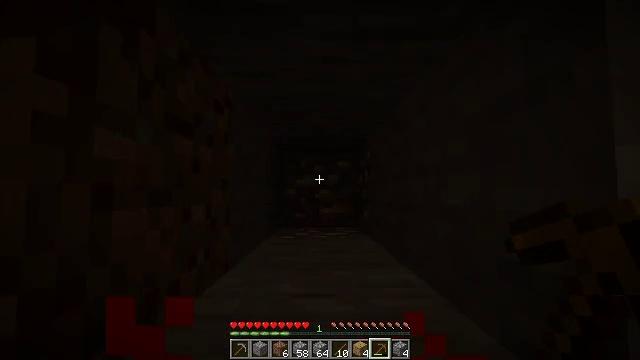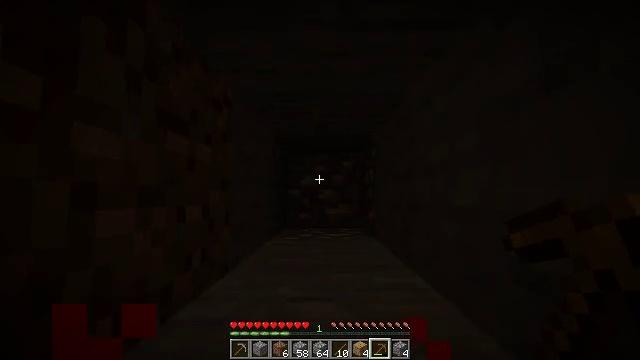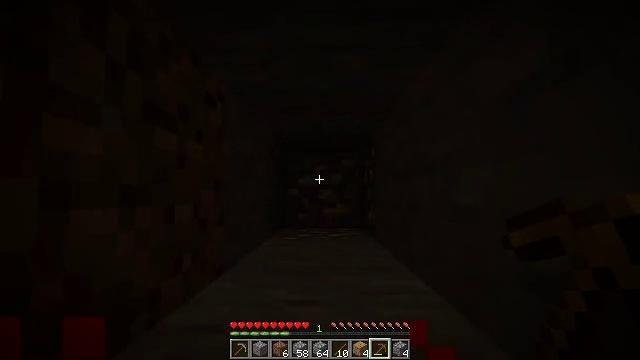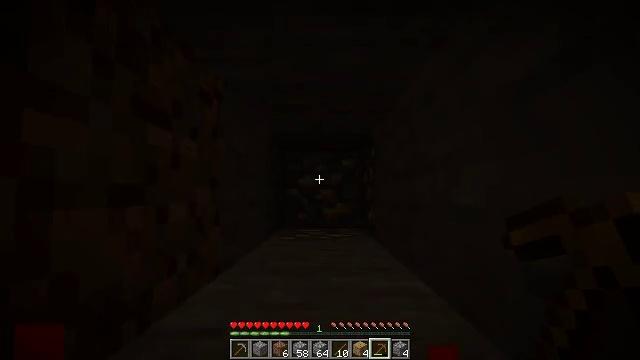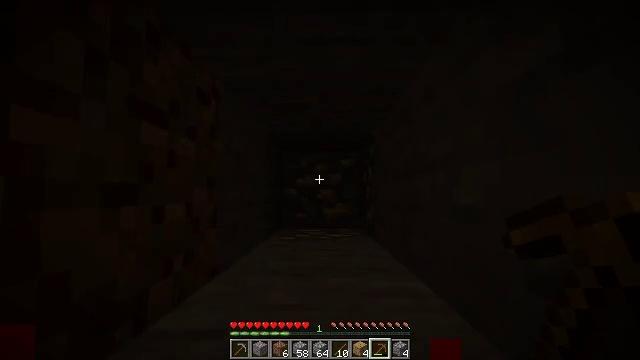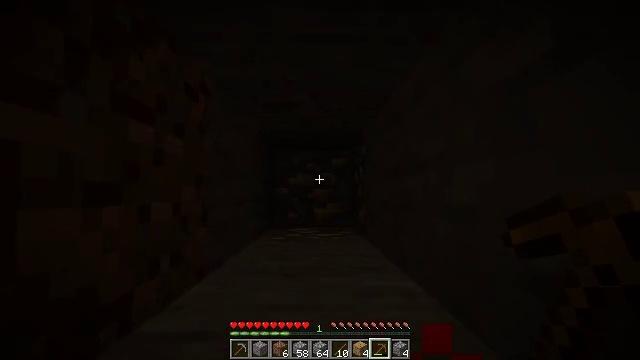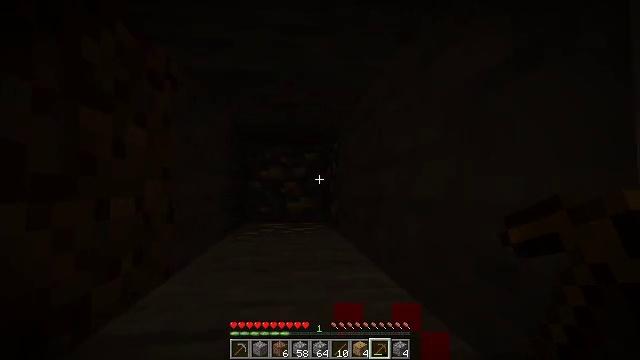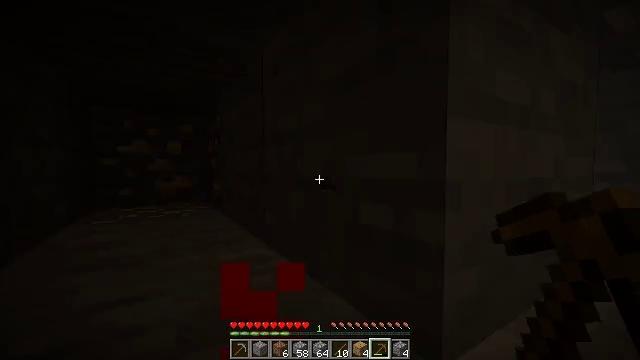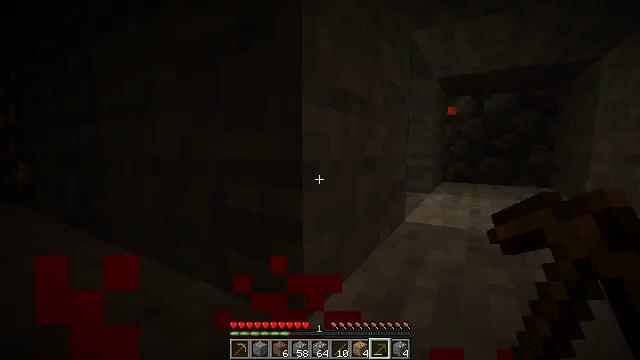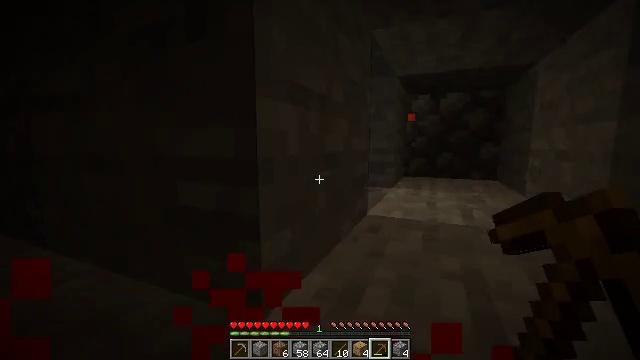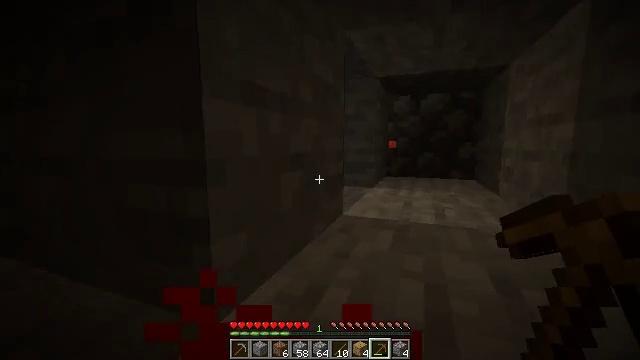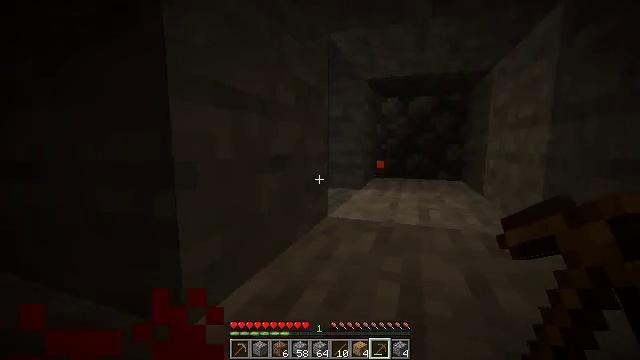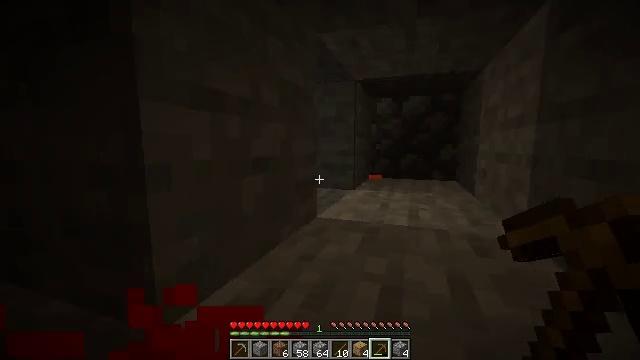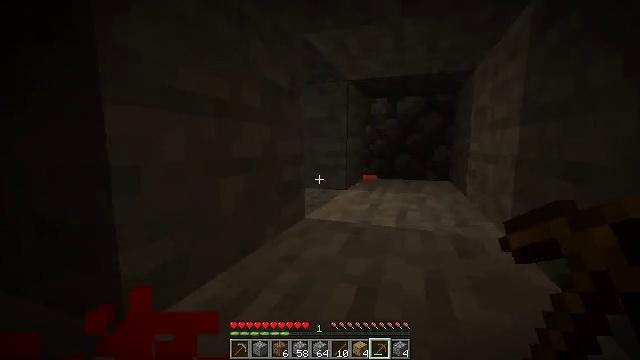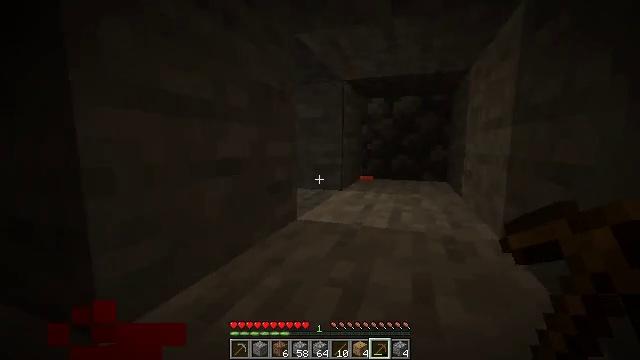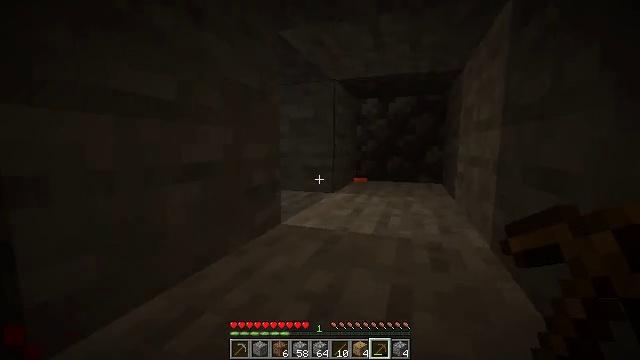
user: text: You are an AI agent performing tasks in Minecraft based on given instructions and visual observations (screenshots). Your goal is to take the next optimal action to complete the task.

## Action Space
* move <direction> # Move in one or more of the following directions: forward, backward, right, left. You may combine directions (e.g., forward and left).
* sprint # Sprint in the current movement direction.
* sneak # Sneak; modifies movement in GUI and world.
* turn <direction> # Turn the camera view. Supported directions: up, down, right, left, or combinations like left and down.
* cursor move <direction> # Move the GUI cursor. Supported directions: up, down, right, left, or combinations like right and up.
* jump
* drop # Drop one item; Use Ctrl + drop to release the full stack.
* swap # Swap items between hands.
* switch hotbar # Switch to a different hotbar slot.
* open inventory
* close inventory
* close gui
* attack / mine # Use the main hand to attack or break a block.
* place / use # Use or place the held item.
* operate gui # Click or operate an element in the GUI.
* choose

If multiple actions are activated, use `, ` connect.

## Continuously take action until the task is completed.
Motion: motion action
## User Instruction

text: Take down the wall torch for reuse.
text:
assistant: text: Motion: move forward, turn left
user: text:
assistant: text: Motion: no_op
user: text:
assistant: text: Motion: no_op
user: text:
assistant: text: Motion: no_op
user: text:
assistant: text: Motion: turn right
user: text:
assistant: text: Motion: turn right and down
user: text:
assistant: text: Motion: turn right and down
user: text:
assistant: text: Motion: move right, turn right and down
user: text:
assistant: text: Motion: move right, turn right
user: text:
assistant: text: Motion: move right, turn right
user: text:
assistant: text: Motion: move right, turn right
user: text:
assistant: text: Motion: move right
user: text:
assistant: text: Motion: move right
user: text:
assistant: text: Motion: move forward and move right
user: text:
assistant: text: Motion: move forward and move right
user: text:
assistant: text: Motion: move forward and move right
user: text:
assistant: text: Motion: move forward and move right
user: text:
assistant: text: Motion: move forward and move right
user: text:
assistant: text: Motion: move forward and move right, turn left
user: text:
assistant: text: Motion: move forward and move right, turn left
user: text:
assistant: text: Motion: move forward and move right, turn left
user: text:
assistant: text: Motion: move forward and move right, turn left
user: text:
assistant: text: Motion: move forward
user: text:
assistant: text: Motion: move forward
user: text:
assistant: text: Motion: move forward, turn left
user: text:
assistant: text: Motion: move forward, turn left
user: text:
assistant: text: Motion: move forward and move right, turn left
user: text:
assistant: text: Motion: move forward and move right, turn left
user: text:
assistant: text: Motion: move forward and move right, turn left
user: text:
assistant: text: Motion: move forward and move right, turn left